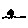
Label: flower